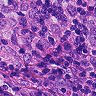
Metastatic tissue present: yes